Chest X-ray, PA view. Patient: 74 years old, sex M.
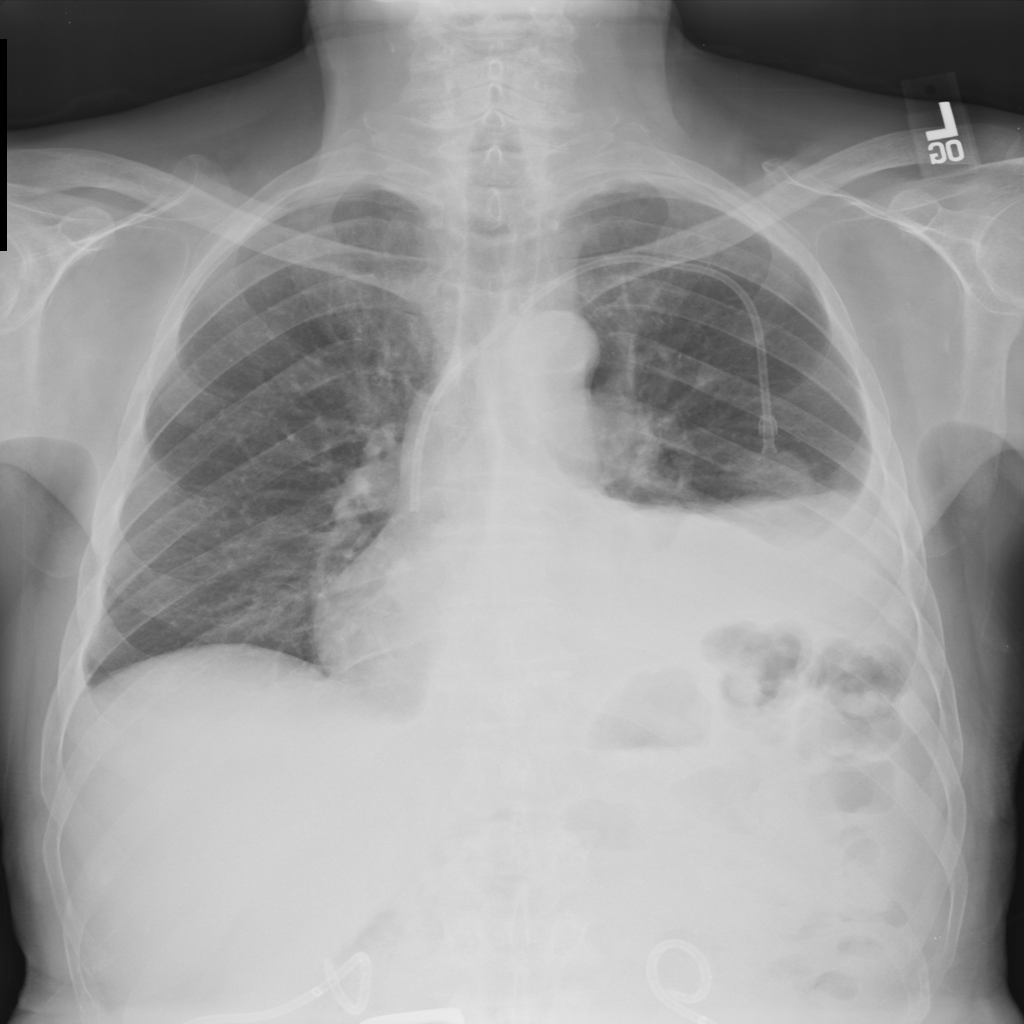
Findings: No Finding